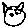
Label: cat